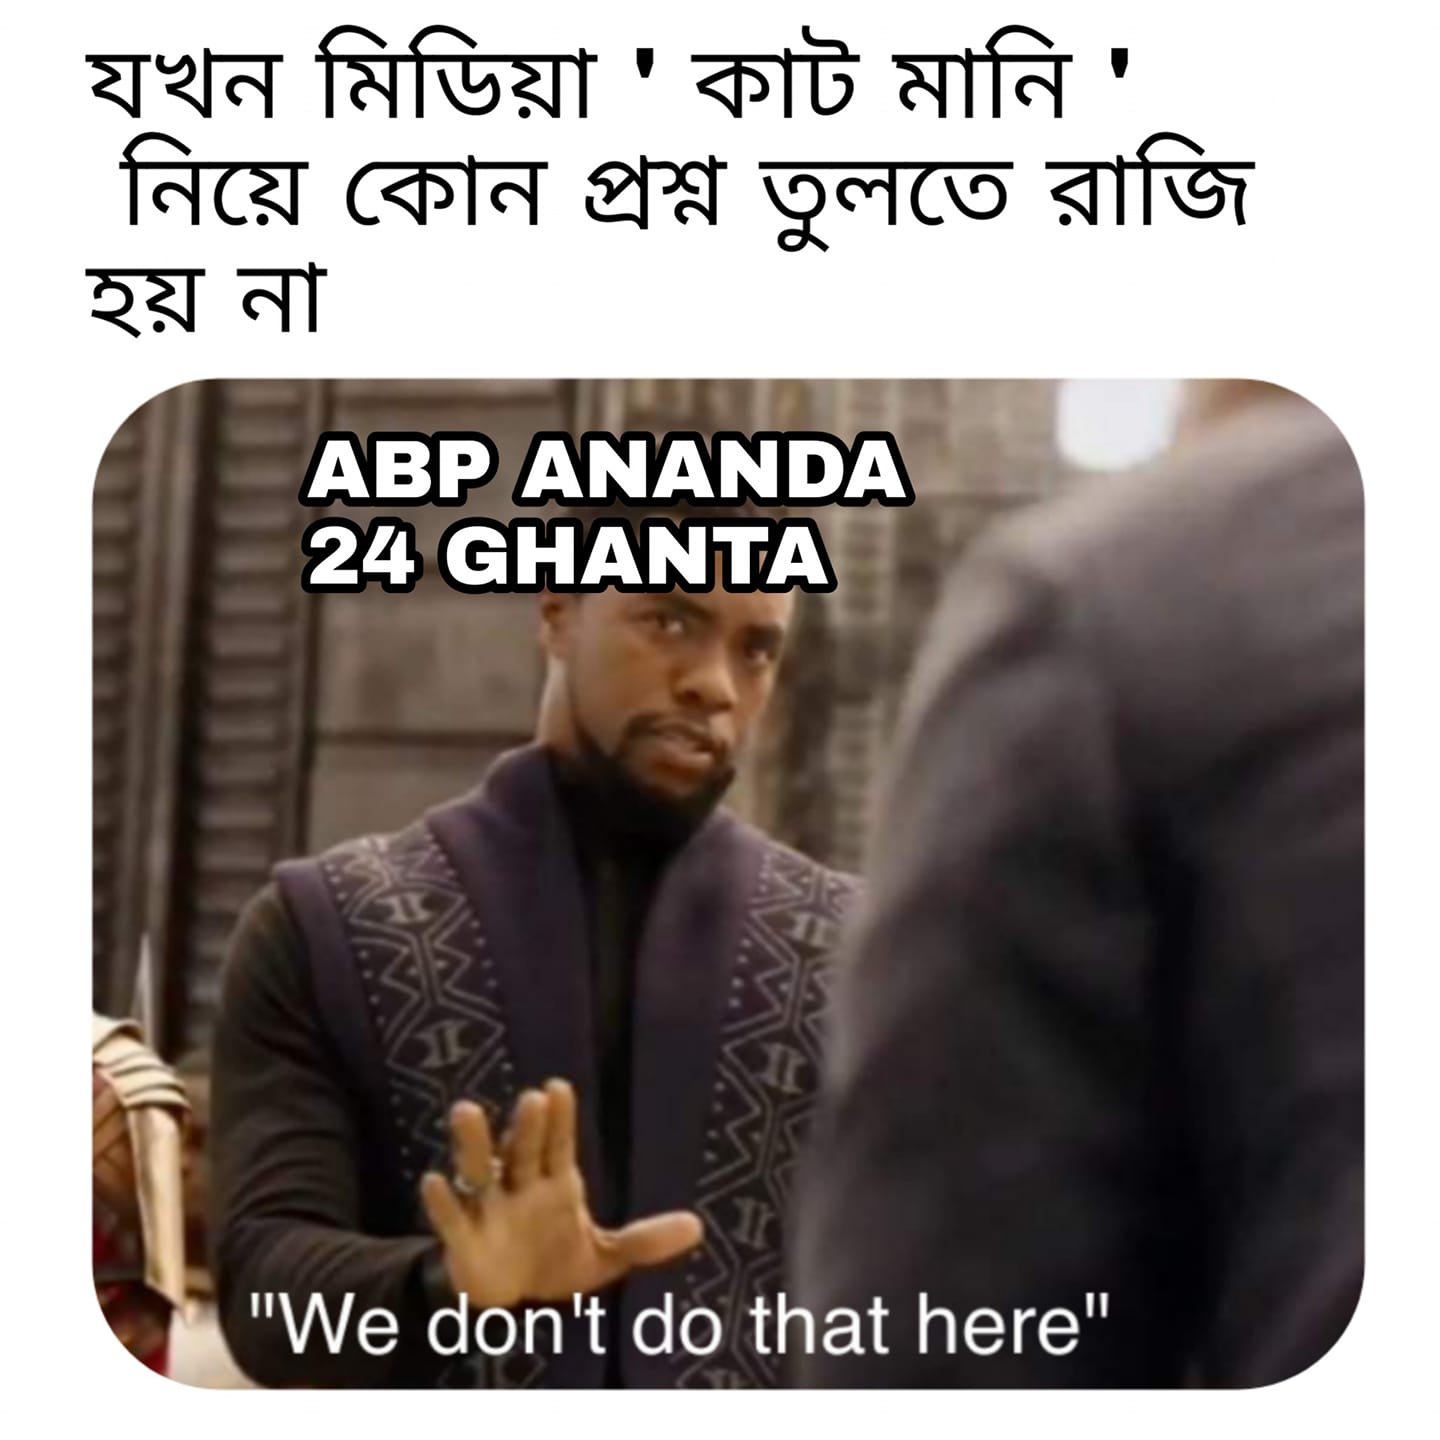
Caption: যখন মিডিয়া 'কাট মানি '  নিয়ে কোন প্রশ্ন তুলতে রাজি হয় না     ABP ANANDA 24 GHANTA   "We don't do that here"
Label: non-hate